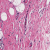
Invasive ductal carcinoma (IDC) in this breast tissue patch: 0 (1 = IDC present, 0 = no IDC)